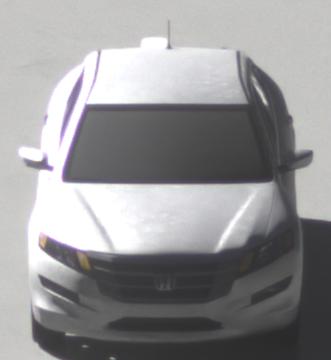
Make: Honda
Model: Crosstour
Detailed model: -
Model produced from: 2009
Model produced until: 2012
Doors: 4
Color: white
Road condition: wet road
Daytime: morning or afternoon
Contrast: high contrast